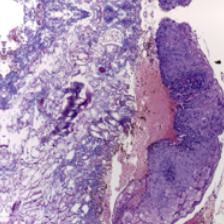
Diagnosis: OSCC